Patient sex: M
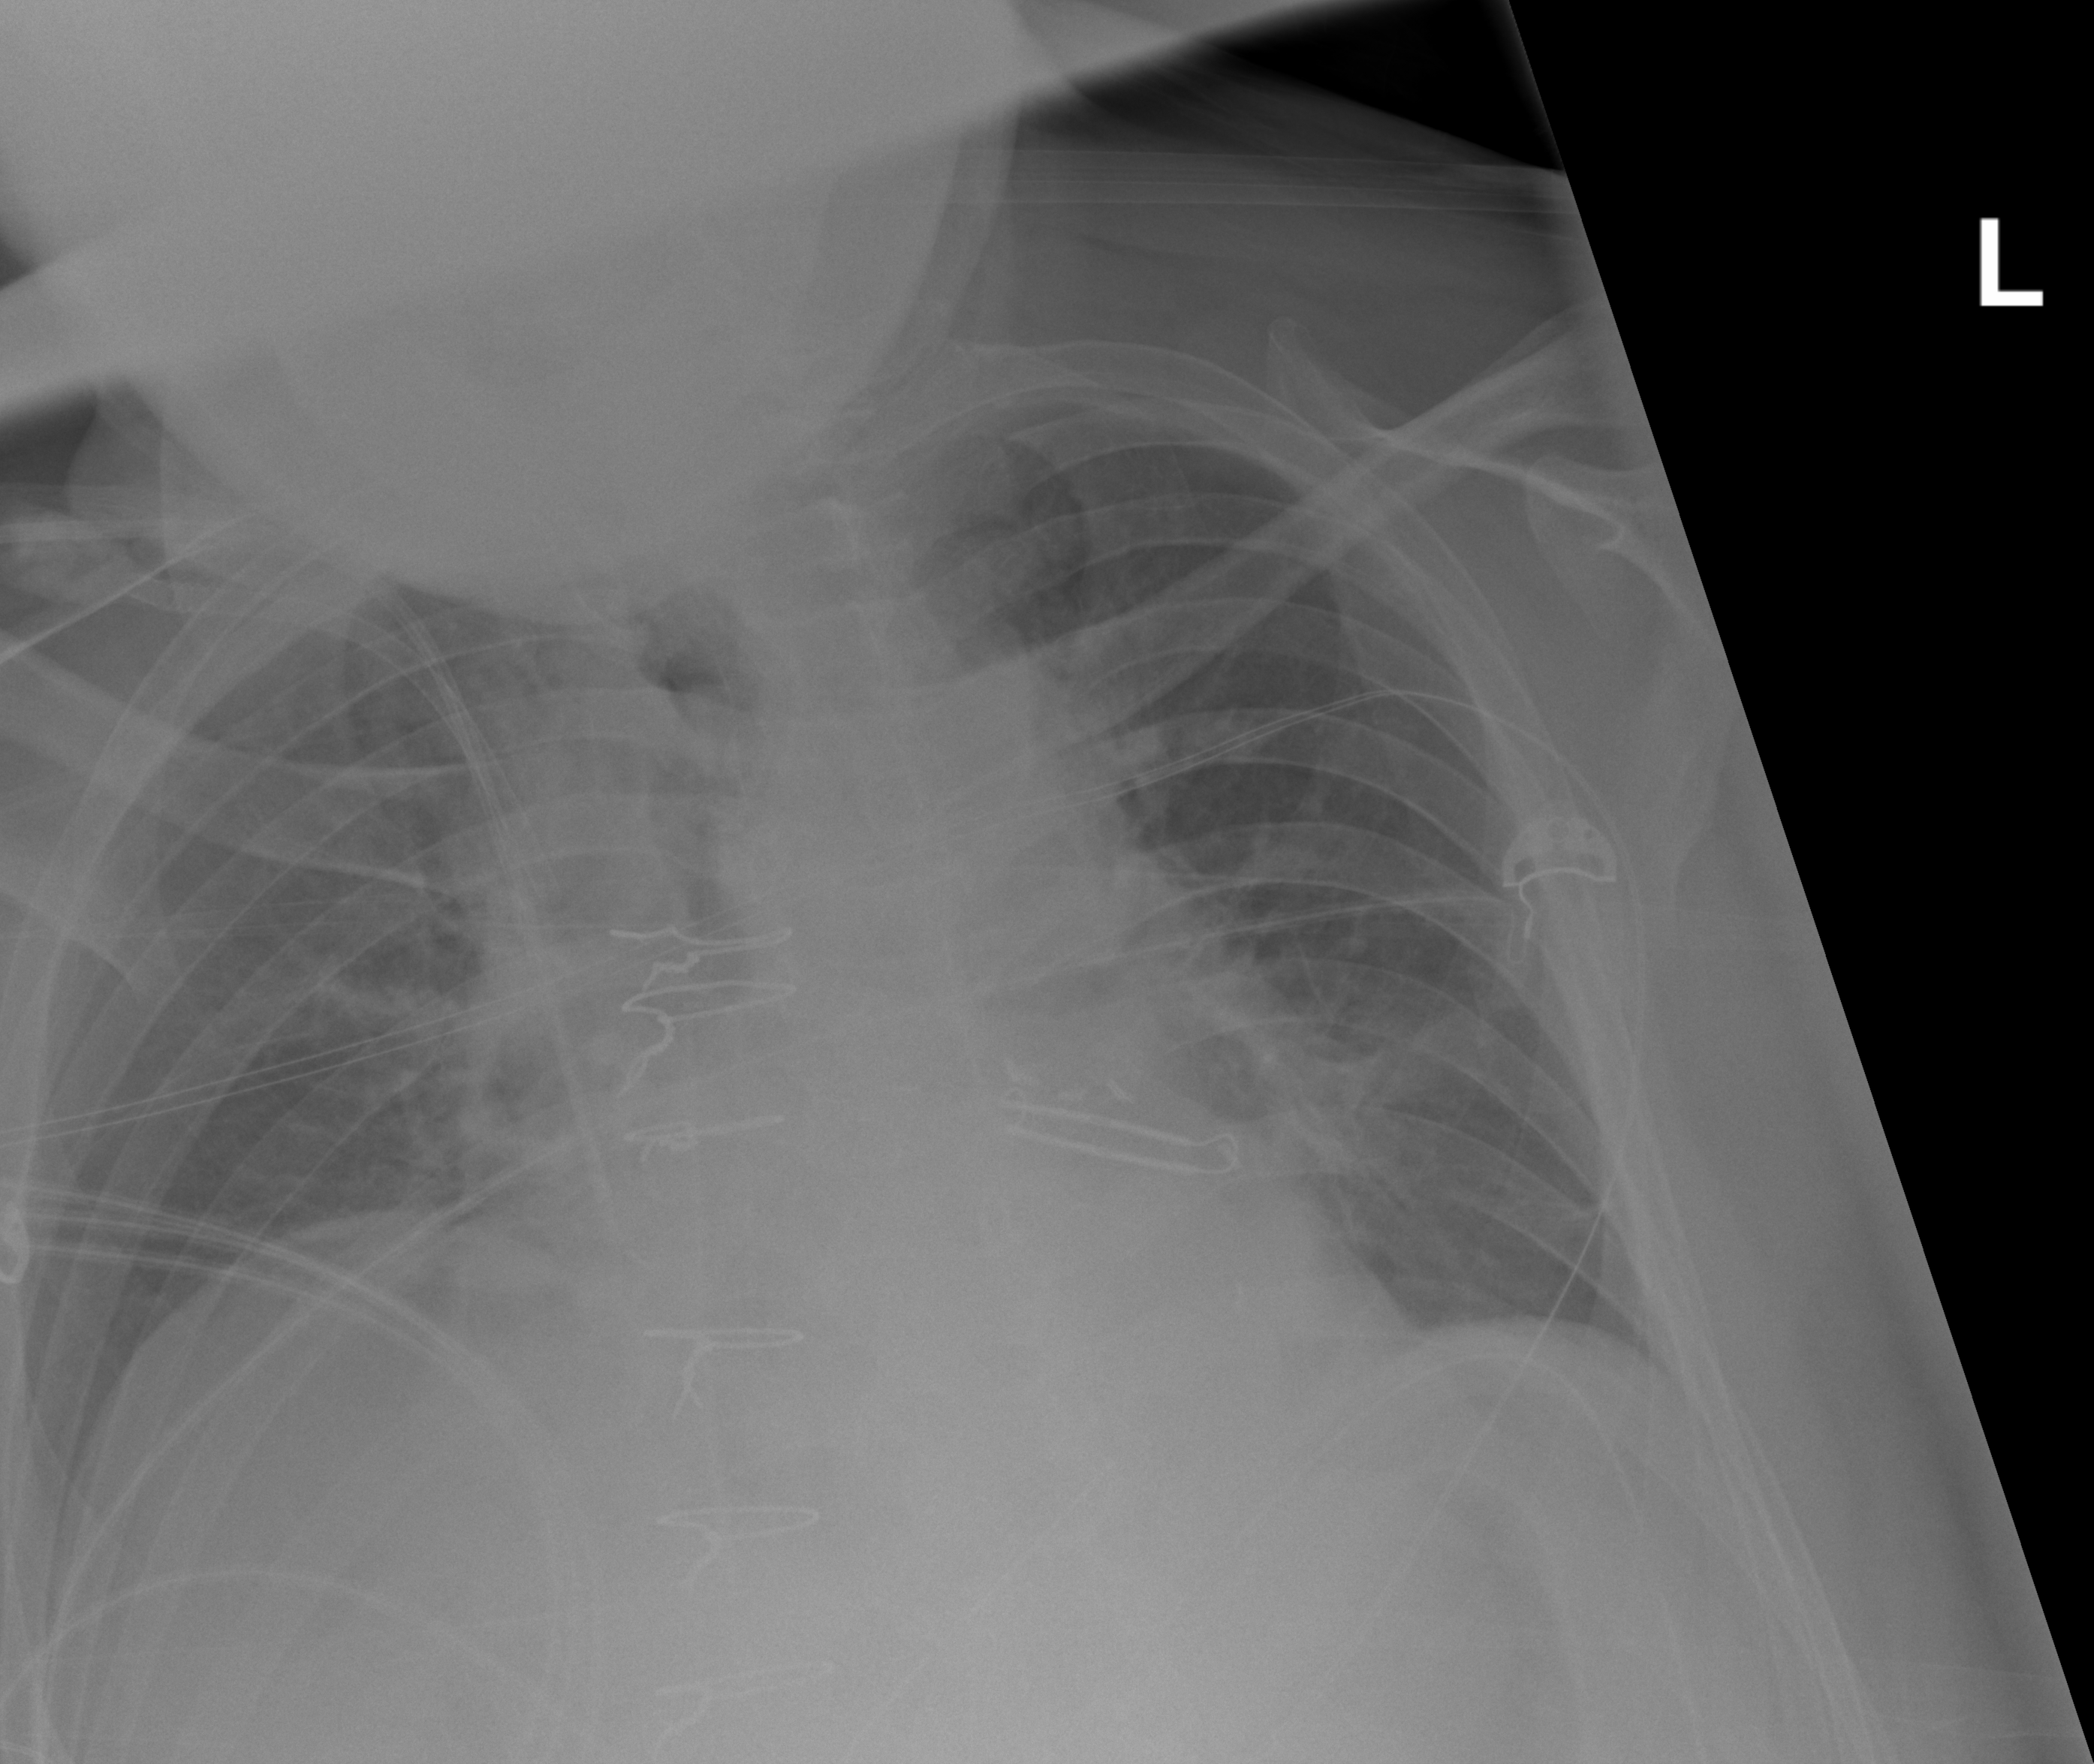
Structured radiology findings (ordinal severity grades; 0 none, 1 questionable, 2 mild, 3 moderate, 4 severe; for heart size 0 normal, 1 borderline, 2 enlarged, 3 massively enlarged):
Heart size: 2
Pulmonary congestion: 2
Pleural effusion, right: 0
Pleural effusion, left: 0
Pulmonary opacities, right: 2
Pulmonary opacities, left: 2
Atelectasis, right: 2
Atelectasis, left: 2